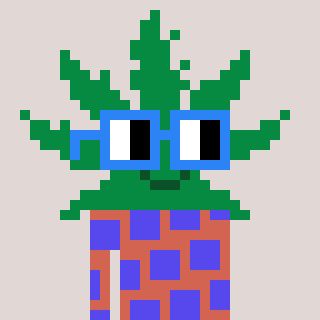
a pixel art character with square blue glasses, a weed-shaped head and a peachy-colored body on a warm background